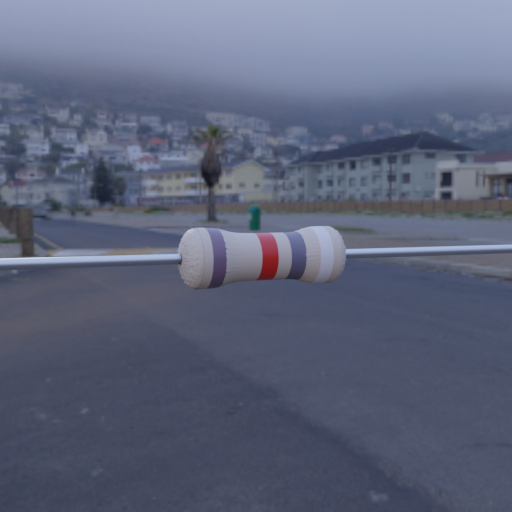
Resistor colour bands (in order): gray, red, gray, white